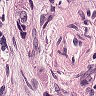
Metastatic tissue present: yes